Field crop: tomato
Growth stage: 1
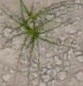
Species: cyperus